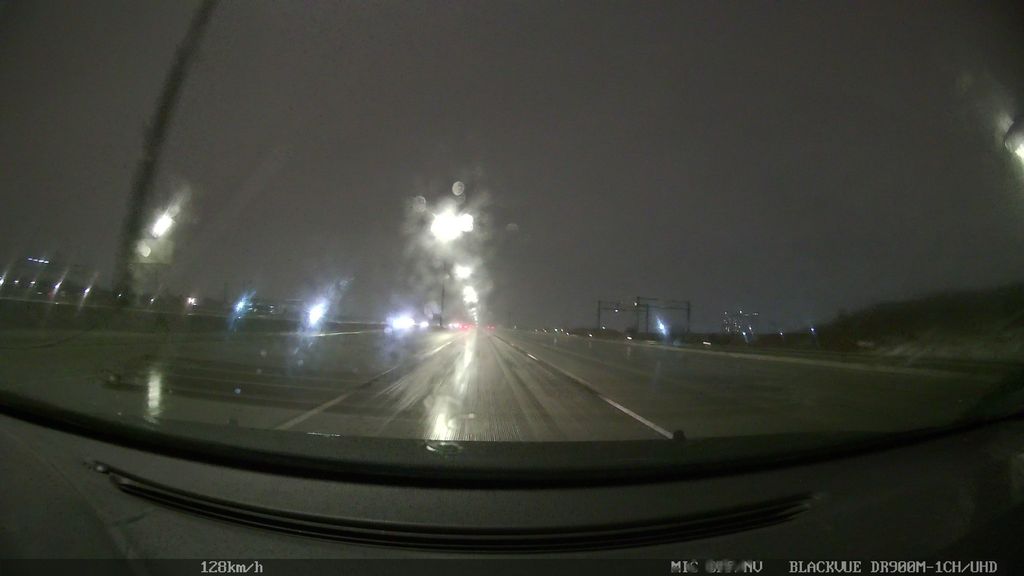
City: toronto